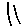
Label: line